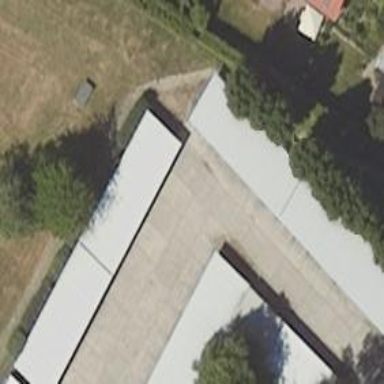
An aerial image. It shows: Group of garages.